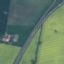
Label: Highway